Question:
in the picture you can see a white dote were the light source is positioned. The right object lights correctly but the left one does not.
'''
GLfloat LightPosition[] = {0.0f,0.0f,1.0f,0.0};
void render()
{
::clearScreen(); // clear screen
::camera->update(); //changes matrix for camera
glPushMatrix();
glRotatef(x,0,1,0);
glTranslatef(0,0,1);
glBegin(GL_POINTS); // draw white dot
glVertex3f(LightPosition[0],LightPosition[1],LightPosition[2]);
glEnd();
glLightfv (GL_LIGHT0,GL_POSITION,LightPosition); // position light
::glPopMatrix();
::m2->draw(); // draw king chess piece
::glPushMatrix();
glTranslatef(4,0,0);
m1->draw(); // draw sphere
::glPopMatrix();
glFlush();
glutSwapBuffers();
}
'''
i understand that im just lighting up both objects as if the were in the center of the world and then im translating the object to the left causing this effect. How do i get around this and have my objects light correctly?
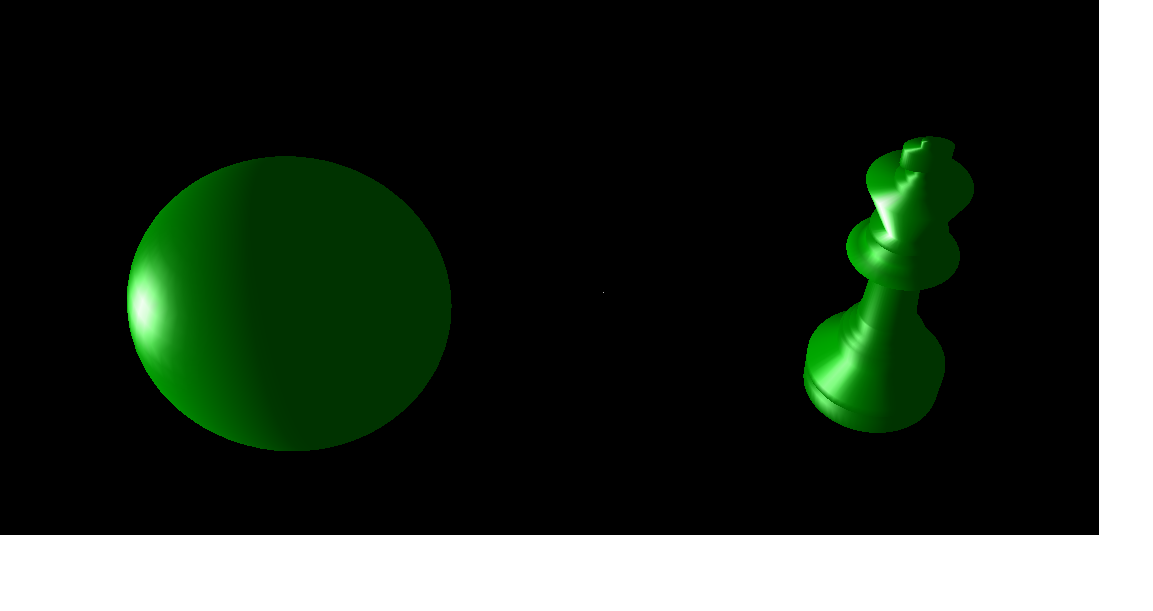
Answer: Your light source doesn't have a position, it only has a direction and is therefore unaffected by translations. Plus, the vertex processor won't compute the direction from the source to the vertex for a directional light.
Set the 'w' coordinate to 1 t have a point light:
'''
GLfloat LightPosition[] = {0.0f,0.0f,1.0f,1.0};
'''